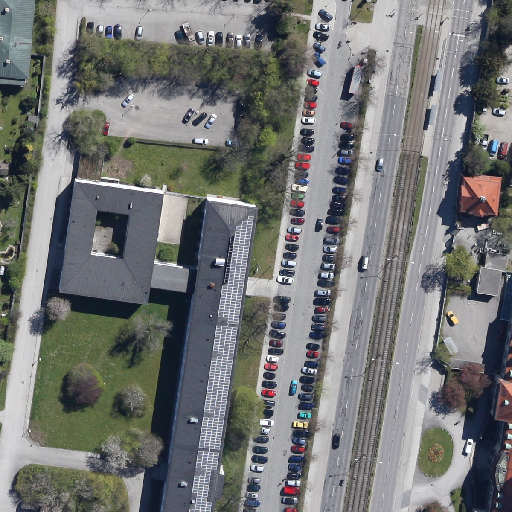
Referring expression: light-duty vehicle